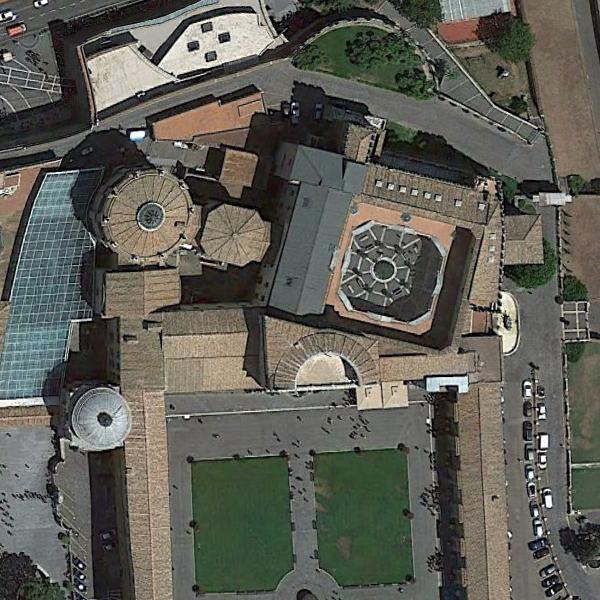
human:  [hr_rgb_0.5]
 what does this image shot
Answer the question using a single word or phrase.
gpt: church